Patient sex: F
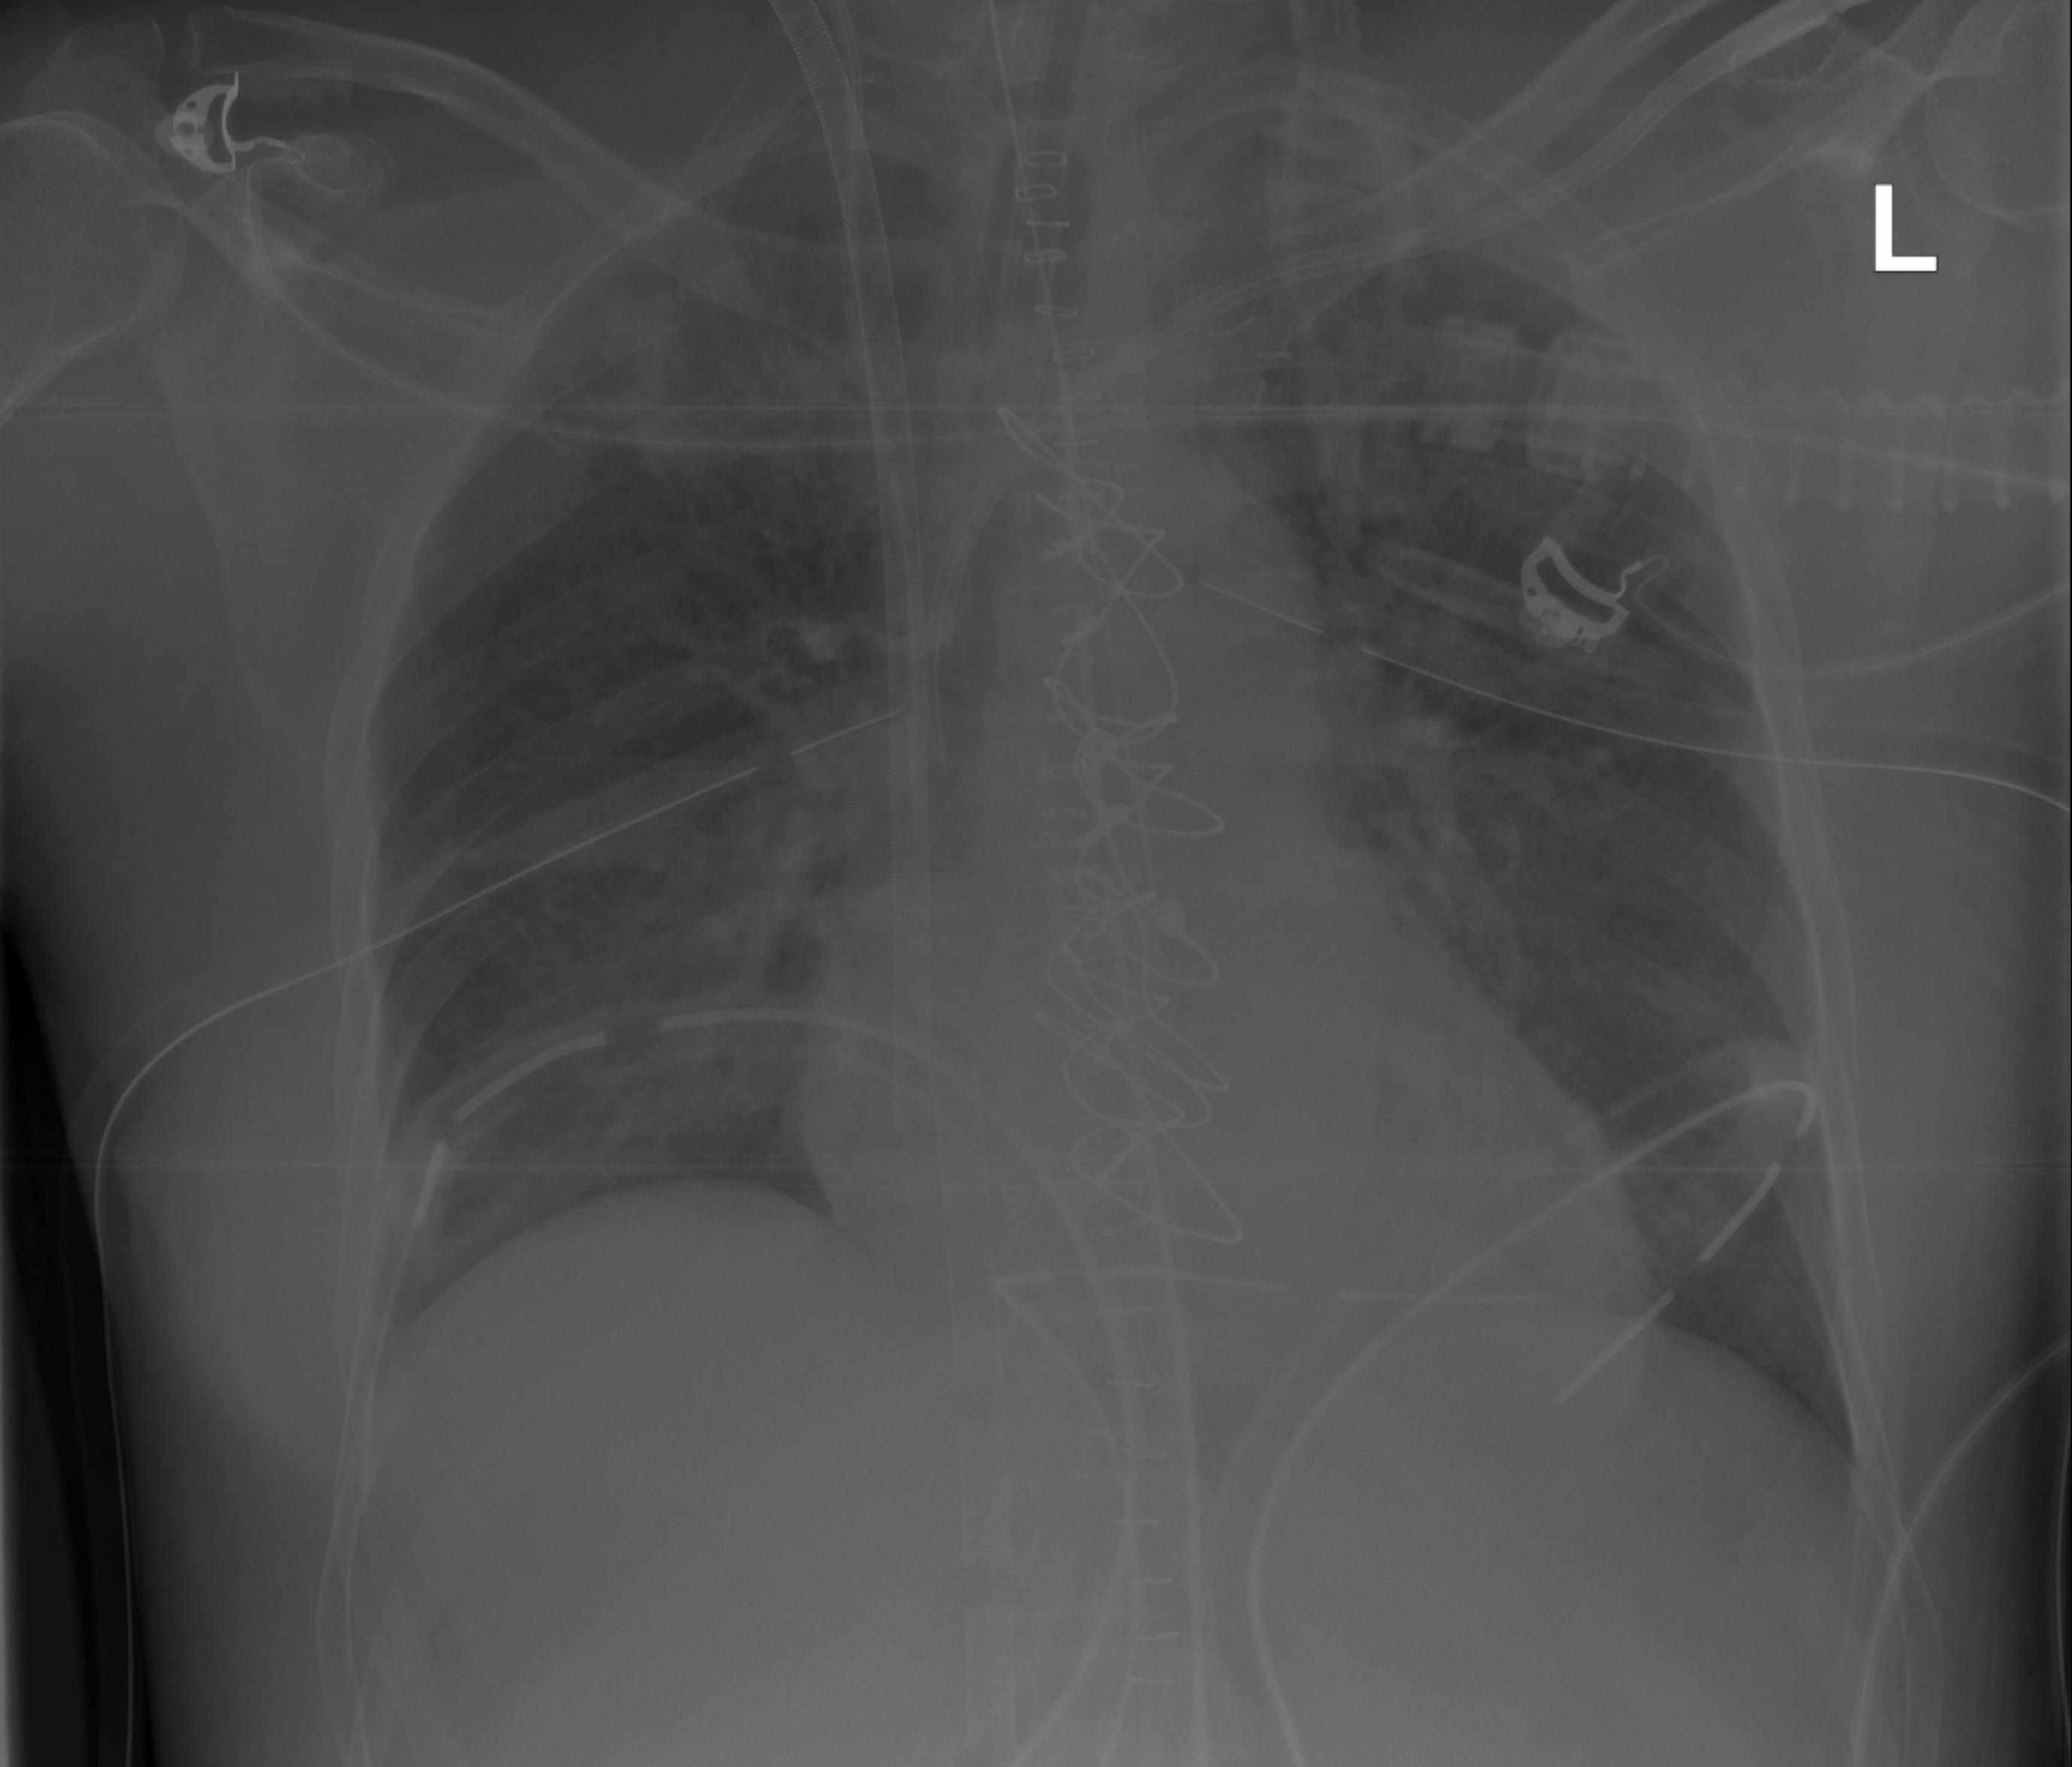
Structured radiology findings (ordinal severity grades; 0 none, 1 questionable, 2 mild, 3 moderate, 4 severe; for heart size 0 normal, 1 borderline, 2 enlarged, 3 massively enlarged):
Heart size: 0
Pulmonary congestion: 1
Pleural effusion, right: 0
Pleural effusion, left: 0
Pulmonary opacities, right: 2
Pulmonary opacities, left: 2
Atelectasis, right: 1
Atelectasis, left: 1